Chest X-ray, PA view. Patient: 67 years old, sex M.
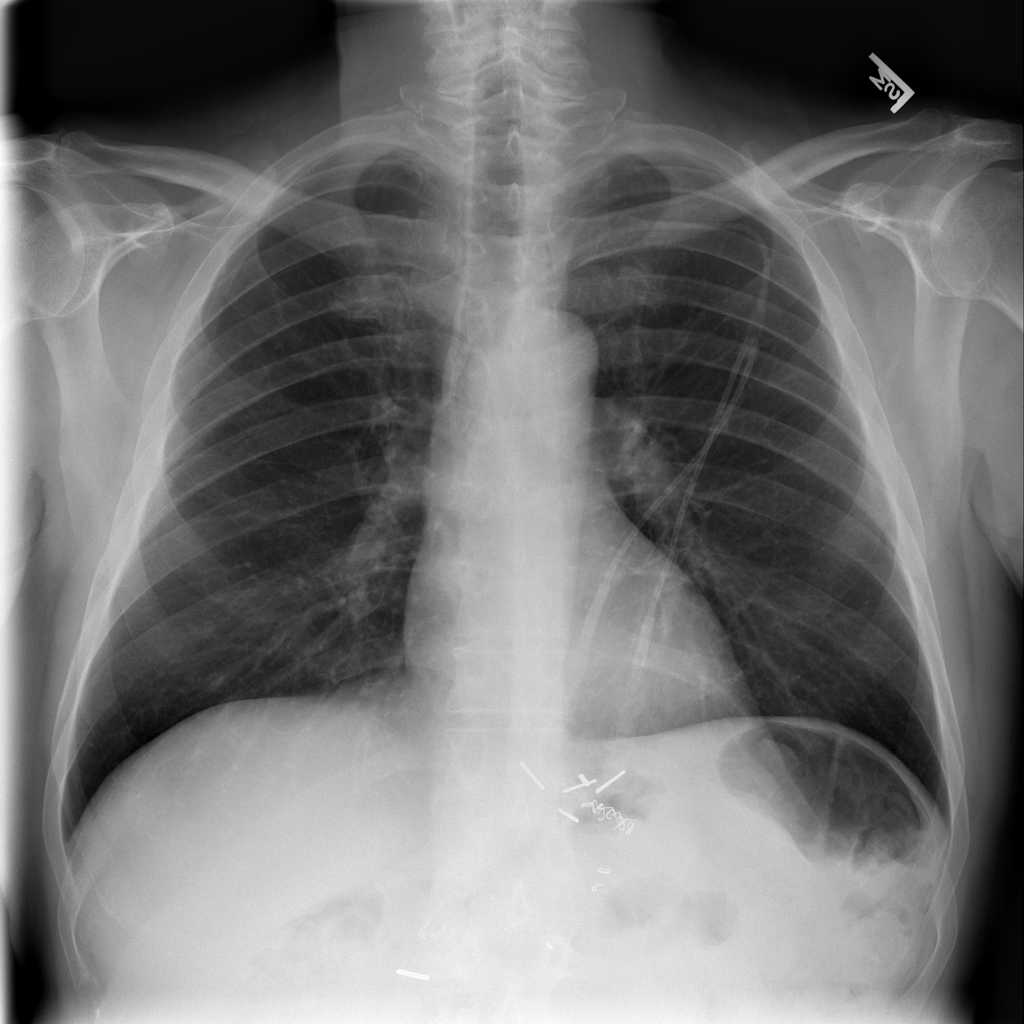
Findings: No Finding